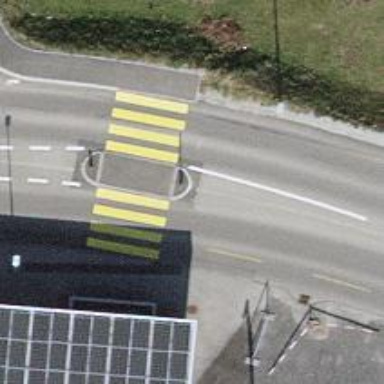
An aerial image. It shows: Secondary road with asphalt surface and sidewalks on both sides. It also has cycle lanes on both sides.